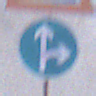
Verkehrszeichen: VorgeschriebeneFahrtrichtungGeradeausOderRechts
Zusatzzeichen oben: Arbeitsstelle
Umgebung: Outdoor, Urban
Tageszeit: MorningAfternoon
Wetter: PartlyCloudy
Licht: Natural
Jahreszeit: NotSpecified
Kontrast: MediumContrast